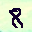
Label: 8